Question: I have tried a lot to solve this small problem...I am trying to update a record in PHPmyadmin database.
'''
$query = 'UPDATE movie SET
movie_name = "'.$_POST['movie_name'].'";
movie_year = '.$_POST['movie_year'].';
movie_type = "'.$_POST['movie_type'].'";
movie_leadactor = "'.$_POST['movie_leadactor'].'";
movie_director = "'.$_POST['movie_director'].'";
movie_running_time = "'.$_POST['movie_time'].'";
movie_cost = "'.$_POST['movie_cost'].'";
movie_takings = "'.$_POST['movie_earn'].'"';
'''
but when I put this query in sql it shows an error.
this is my simple query.....
'''
UPDATE movie SET movie_name = "XXX"; movie_year = 2010; movie_type = "7"; movie_leadactor = "4"; movie_director = "6"; movie_running_time = "90 "; movie_cost = "6.0 "; movie_takings = "22.0 "
'''

How do I solve it? please help
error is on movie_year. error code is 1064
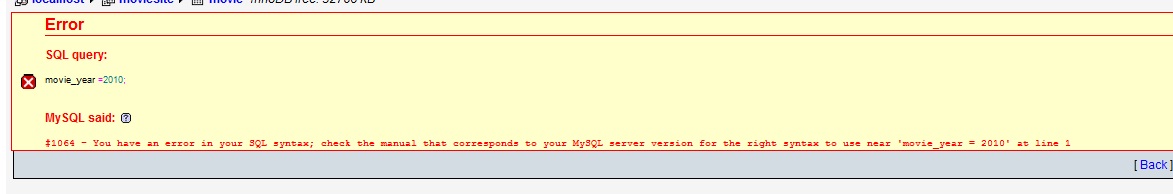
Answer: Why you are using '' instead of '' seperator....modify like this with comma seperator ''
'''
$query = 'UPDATE movie SET
movie_name = "'.$_POST['movie_name'].'",
movie_year = '.$_POST['movie_year'].',
movie_type = "'.$_POST['movie_type'].'",
movie_leadactor = "'.$_POST['movie_leadactor'].'",
movie_director = "'.$_POST['movie_director'].'",
movie_running_time = "'.$_POST['movie_time'].'",
movie_cost = "'.$_POST['movie_cost'].'",
movie_takings = "'.$_POST['movie_earn'].'"';
'''
And also try to escape the post values with ''